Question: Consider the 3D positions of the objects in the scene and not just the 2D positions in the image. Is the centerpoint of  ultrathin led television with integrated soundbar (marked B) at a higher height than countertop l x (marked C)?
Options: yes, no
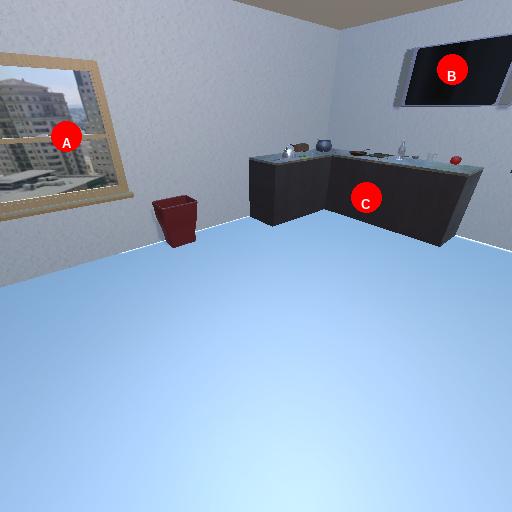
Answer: yes